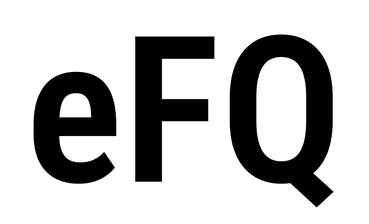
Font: Roboto_Condensed_SemiBold